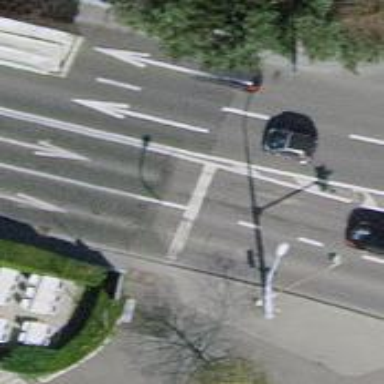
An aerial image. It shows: Primary highway with trolley wires overhead. The surface of the road is asphalt.